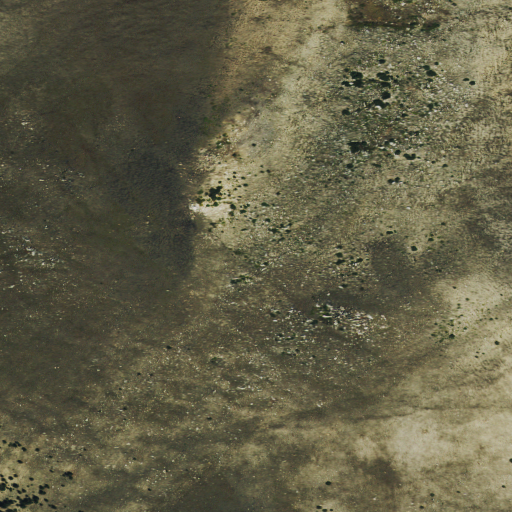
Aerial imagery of plain(s) in Montana named Red Lodge Creek Plateau containing shrub and grassland